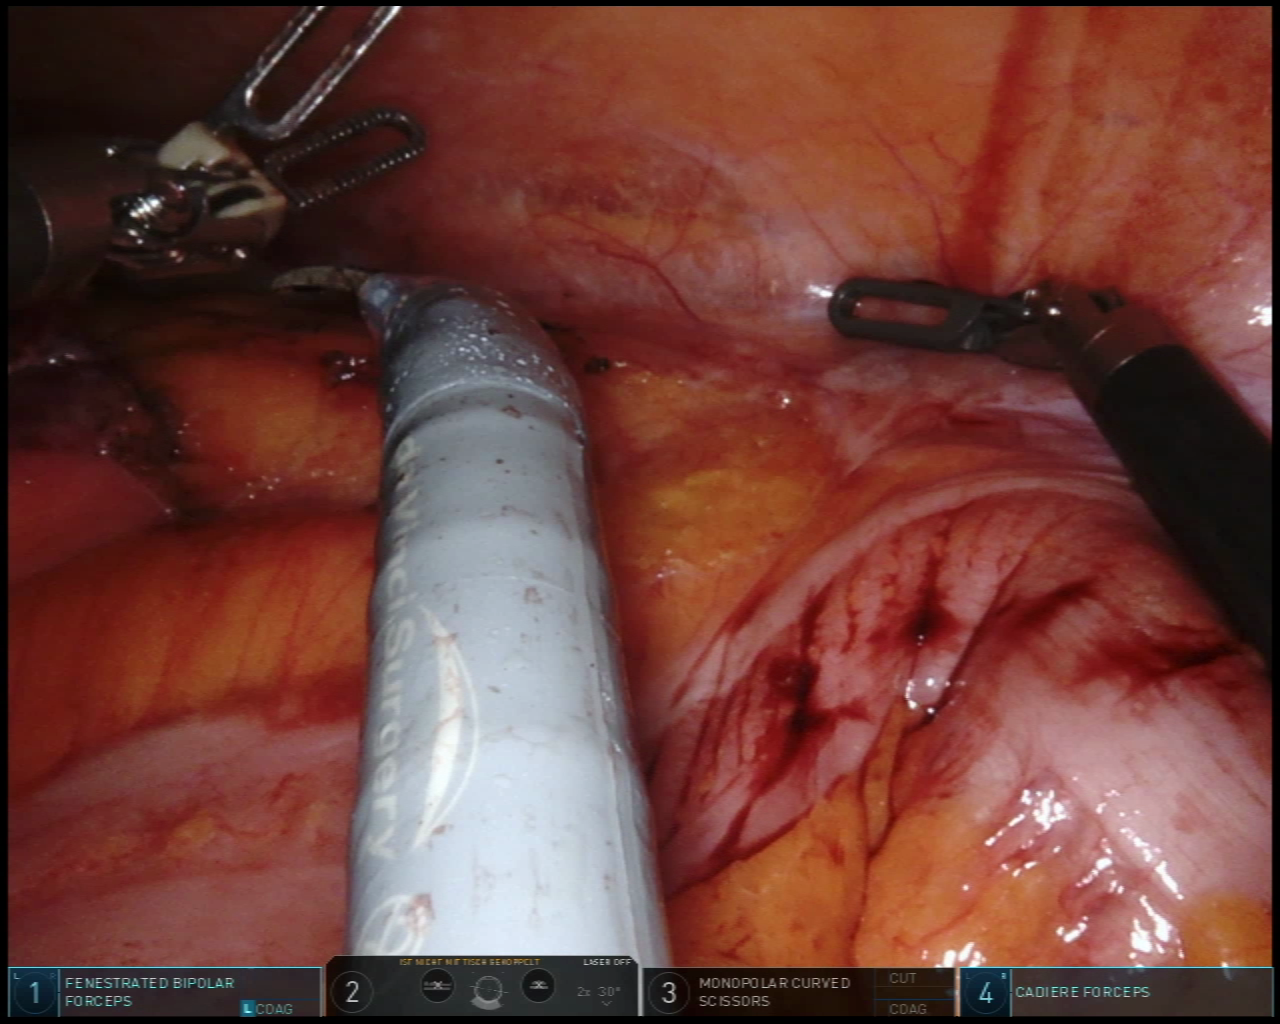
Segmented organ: colon
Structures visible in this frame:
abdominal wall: yes
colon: yes
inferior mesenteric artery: no
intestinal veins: no
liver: no
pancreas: no
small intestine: no
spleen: no
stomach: no
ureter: no
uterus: no
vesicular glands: no